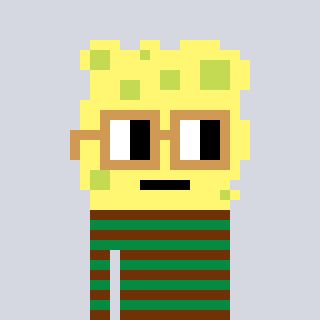
a pixel art character with square brown glasses, a sponge-shaped head and a green-colored body on a cool background